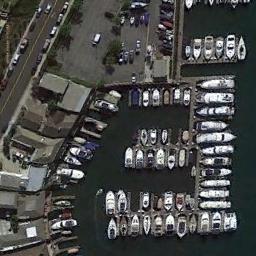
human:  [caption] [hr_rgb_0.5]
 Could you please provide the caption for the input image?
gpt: The harbor is large and many ships have stopped .

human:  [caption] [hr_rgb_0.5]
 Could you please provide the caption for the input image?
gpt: The harbor has lots of neatly docked boats and some buildings are next to the harbor .

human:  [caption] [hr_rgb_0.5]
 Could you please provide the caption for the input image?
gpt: Many ships are neatly moored on the sea next to the parking lot and the harbor of the building .

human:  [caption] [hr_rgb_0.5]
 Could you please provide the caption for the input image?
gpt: Many ships are in the harbor .

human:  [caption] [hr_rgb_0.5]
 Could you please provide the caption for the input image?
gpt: There are some buildings and a parking lot at the harbor .